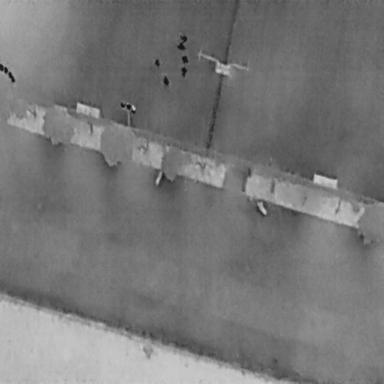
There are six People in the infrared image.